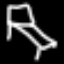
Label: chair